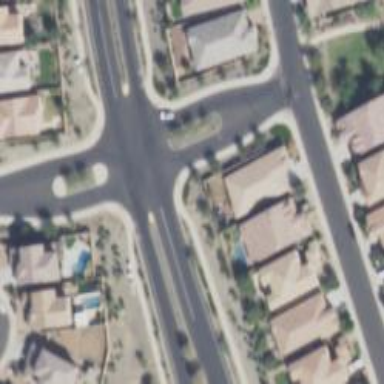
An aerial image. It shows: Smooth asphalt road in residential area.